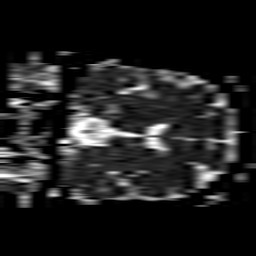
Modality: ADC
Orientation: coronal
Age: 72
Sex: female
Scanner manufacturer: philips
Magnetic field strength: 1.5 T
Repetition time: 3.464 s
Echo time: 0.07078 s